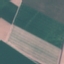
Land use / land cover class: AnnualCrop